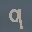
Label: 9